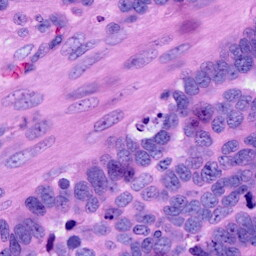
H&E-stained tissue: Ovarian